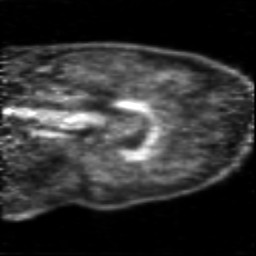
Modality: PET
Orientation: sagittal
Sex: male
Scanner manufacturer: siemens